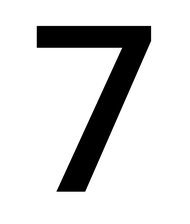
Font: Roboto_Medium